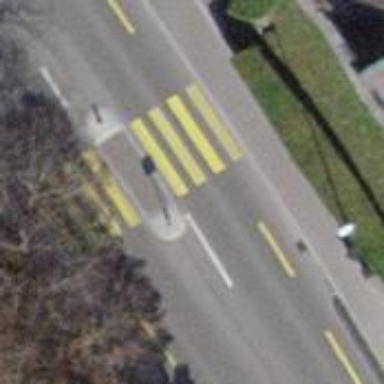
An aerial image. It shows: Marked crossing with pedestrian island.